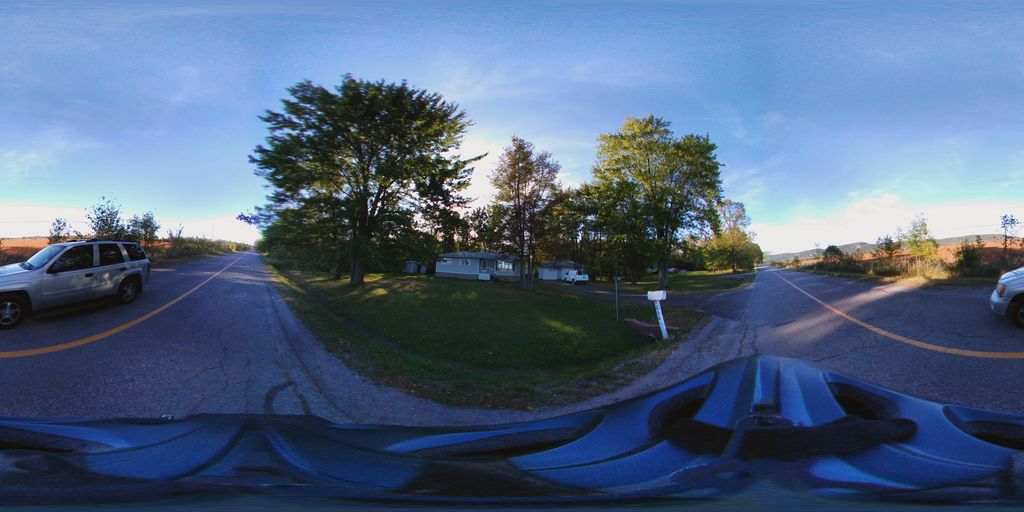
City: ottawa-gatineau